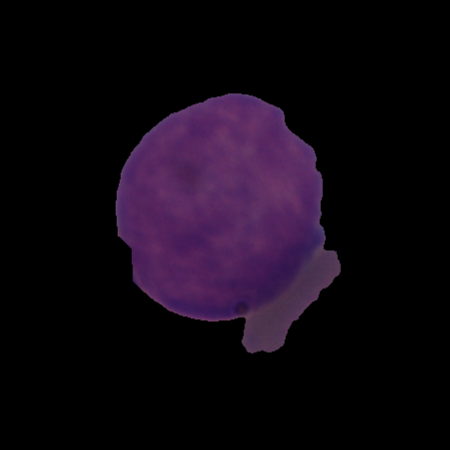
Label: cancer